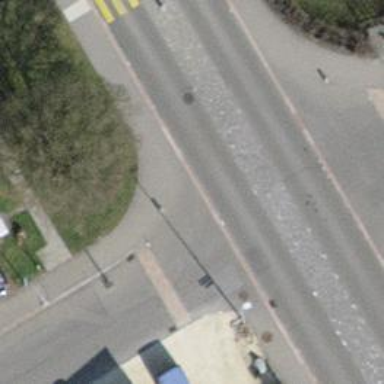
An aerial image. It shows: Residential road with asphalt surface and separate sidewalk.